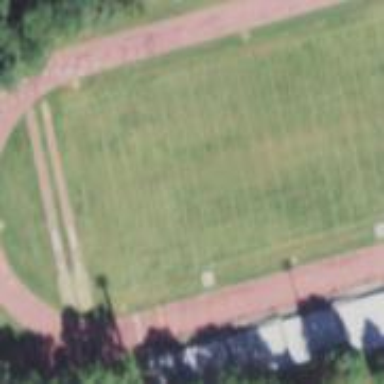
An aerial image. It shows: American football pitch.